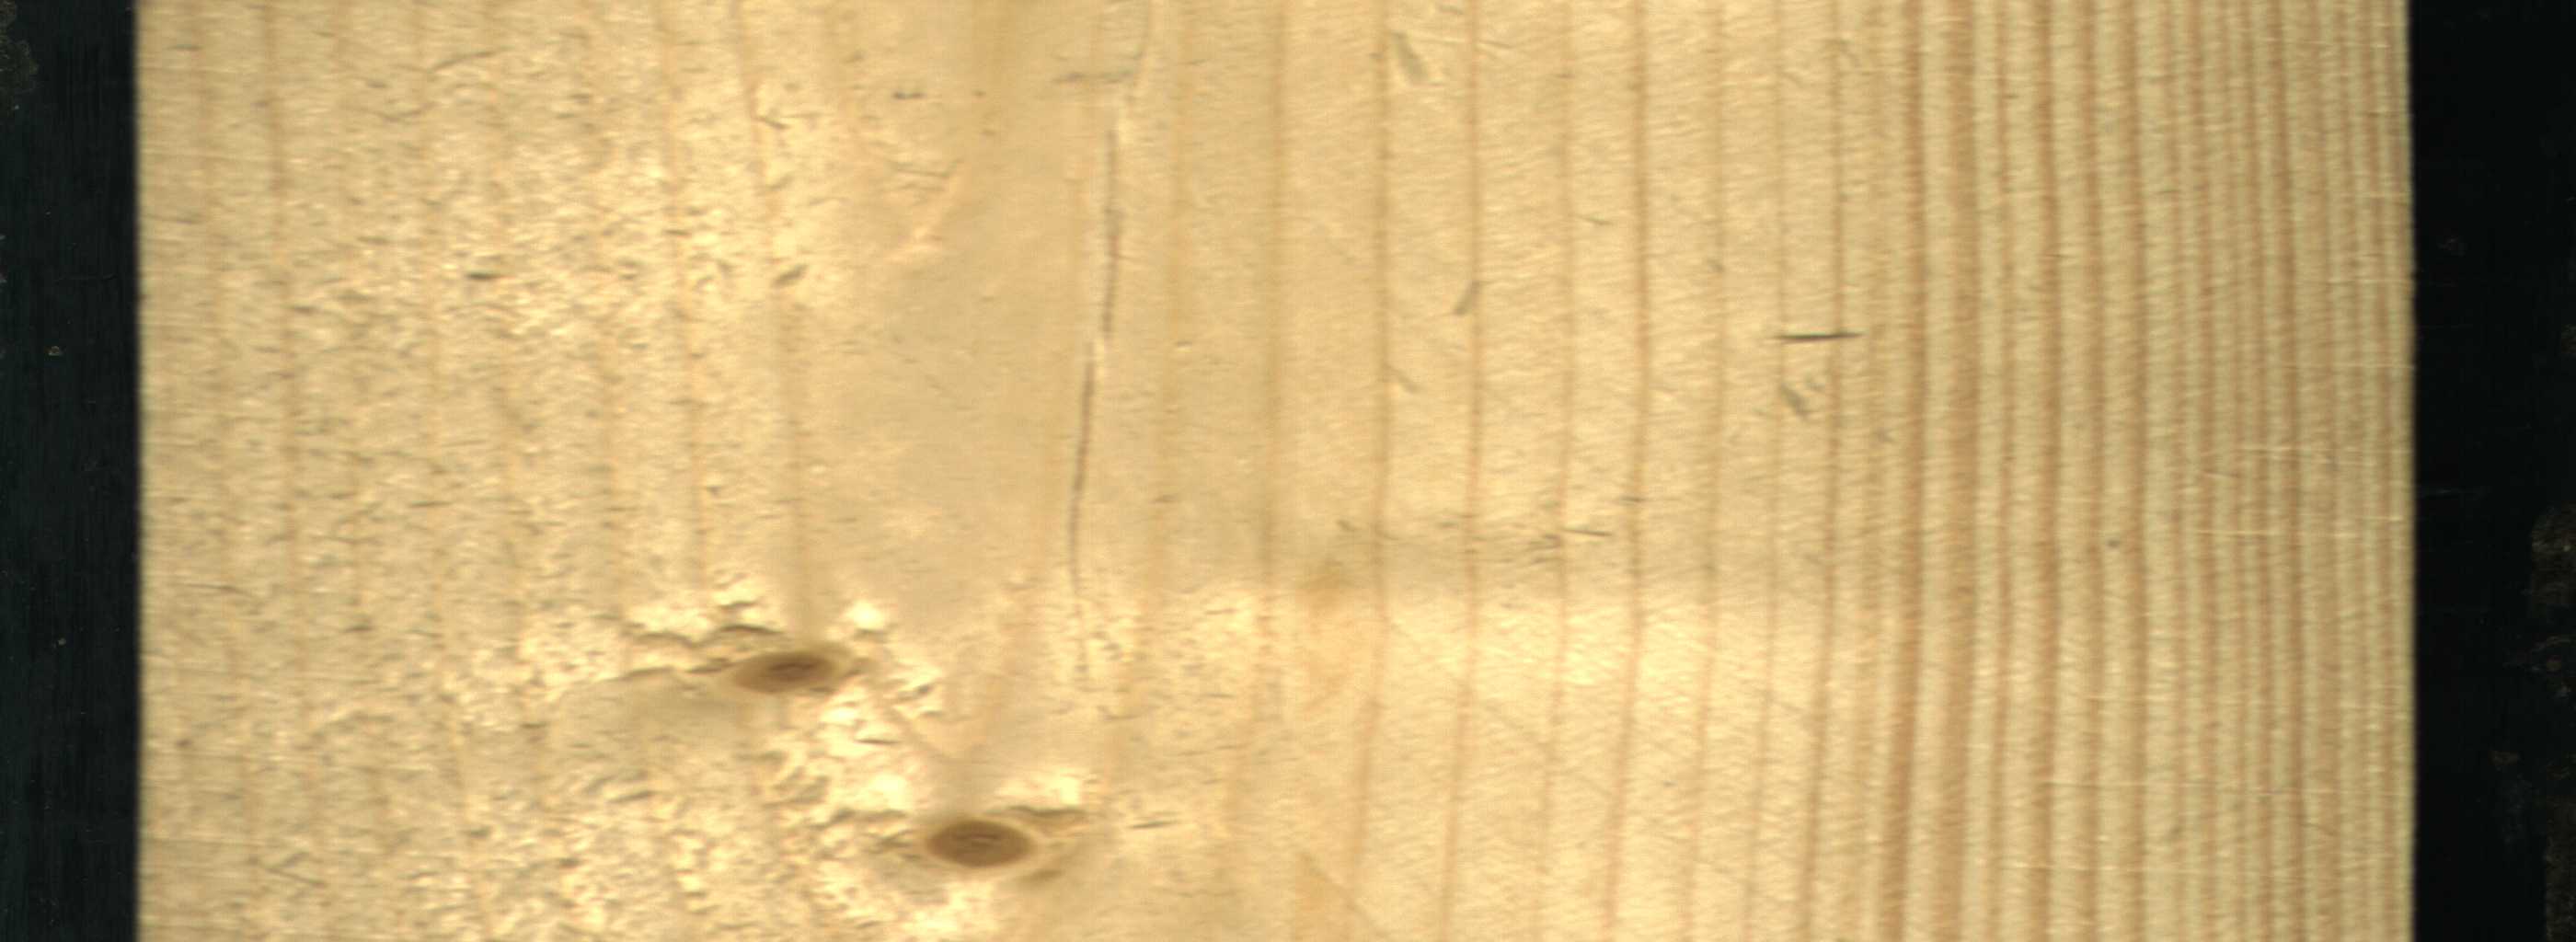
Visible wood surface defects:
Crack
Live_Knot
Live_Knot